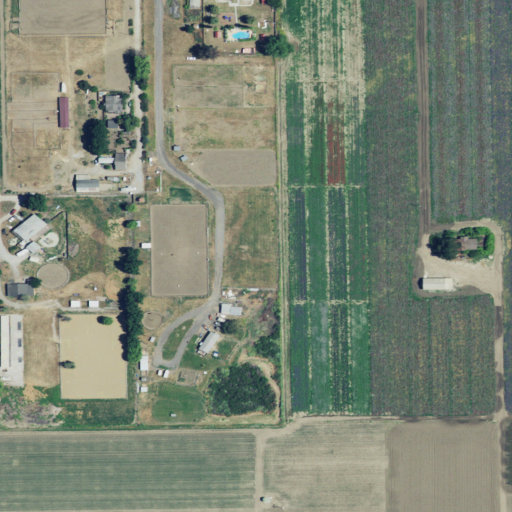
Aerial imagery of valley in California named San Juan Valley containing cultivated crops, open development, low intensity development, pasture, and medium intensity development